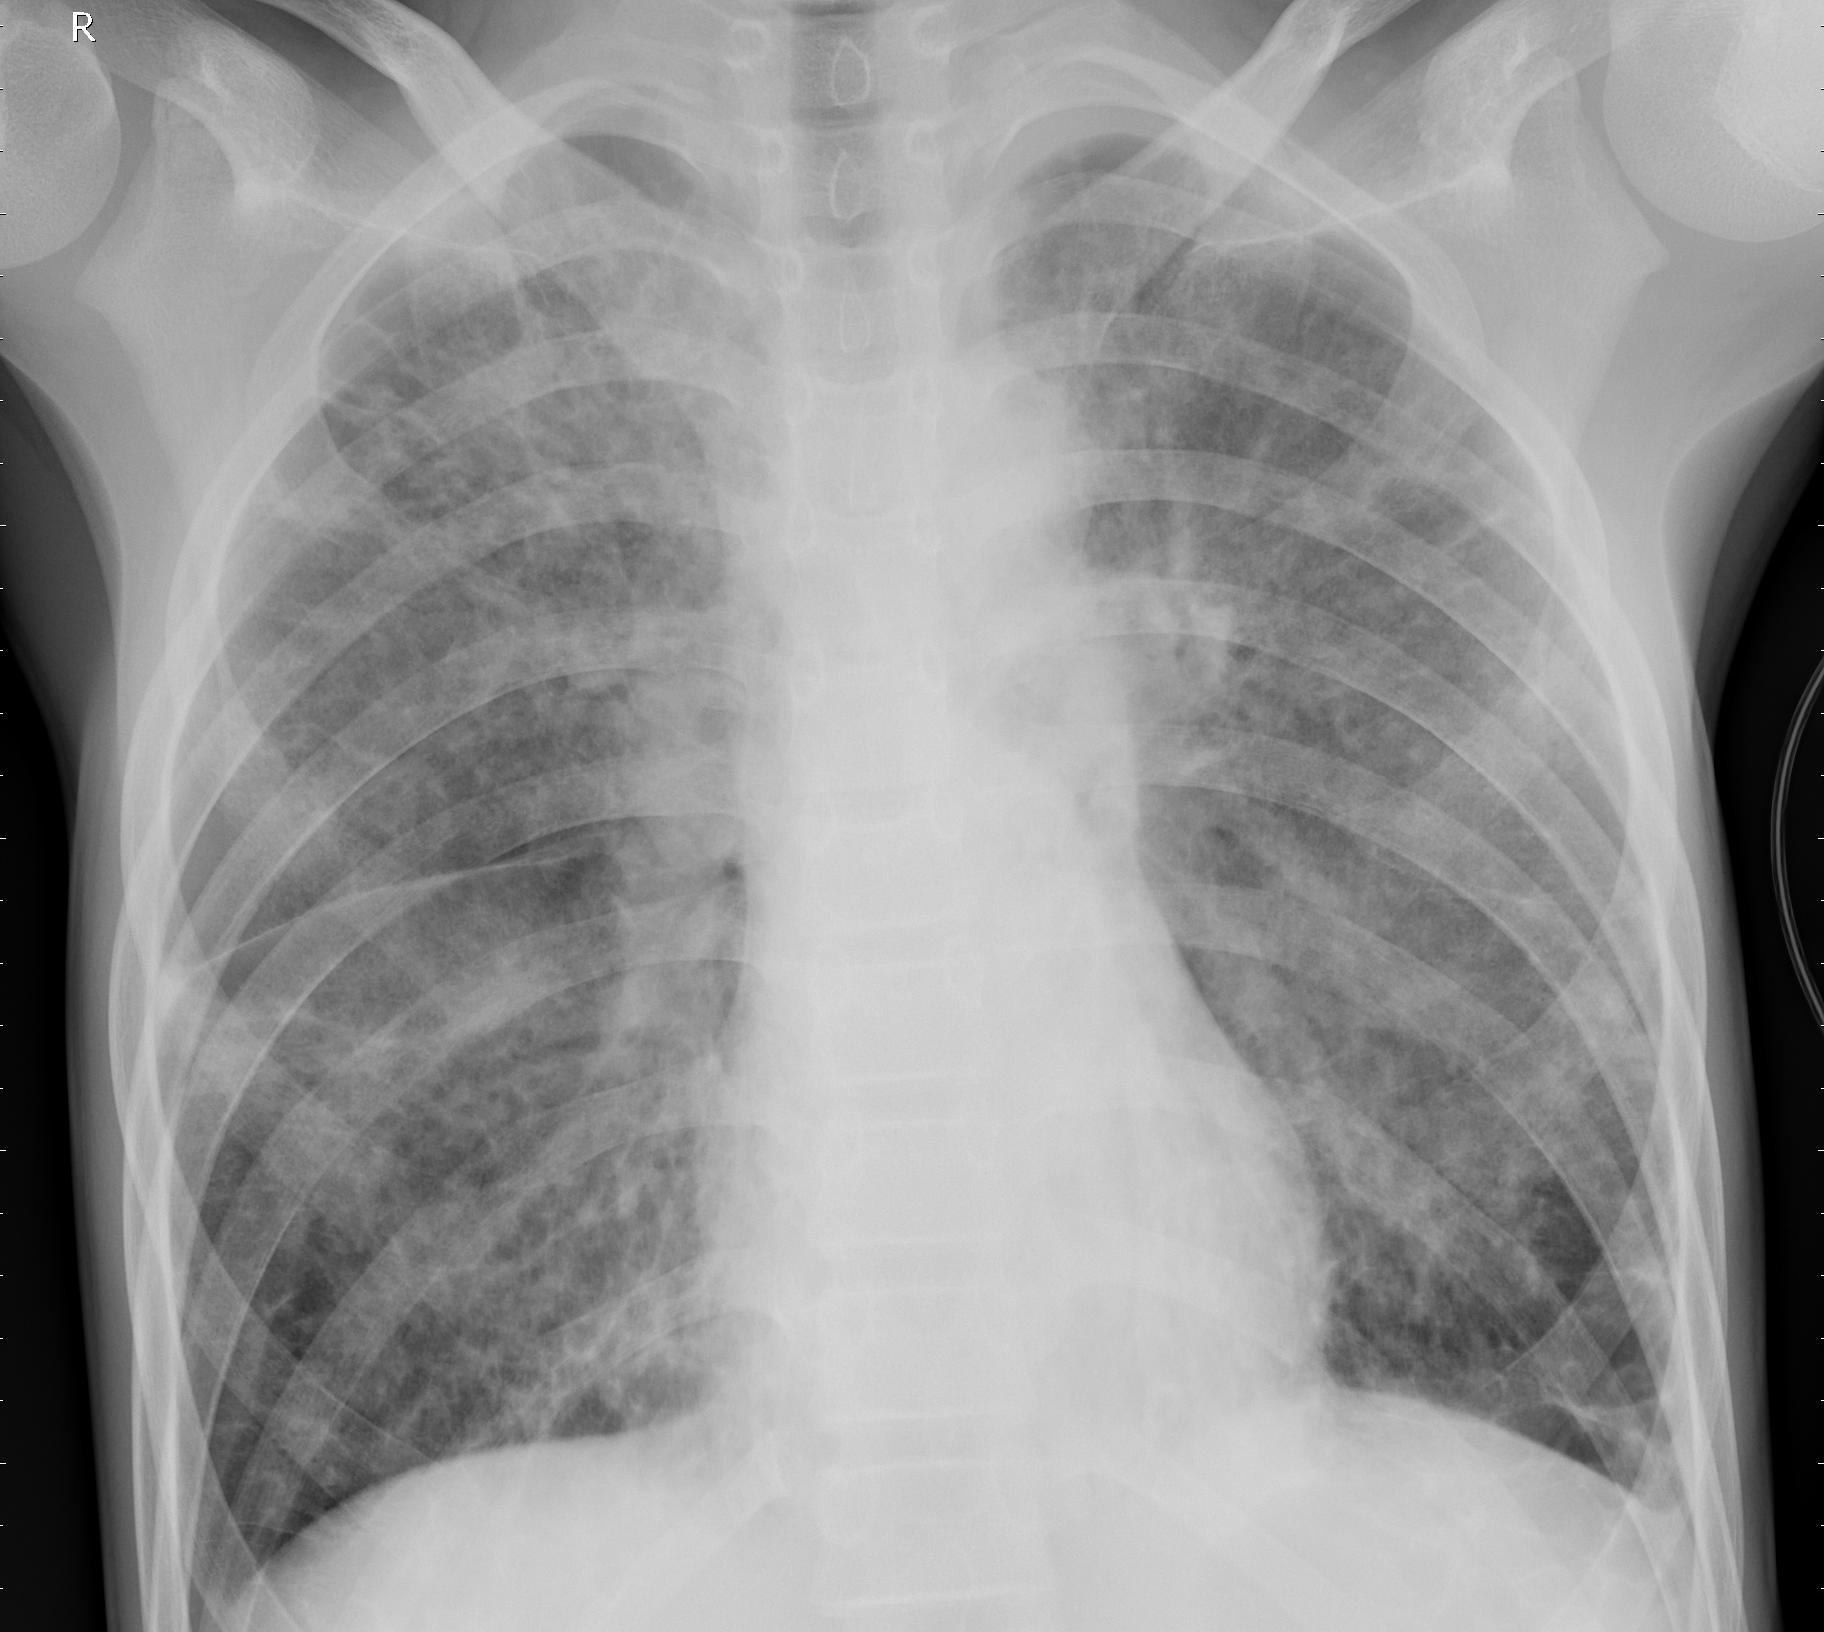
Diagnosis: PNEUMONIA